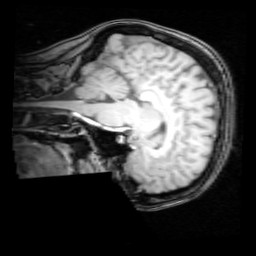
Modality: T1w
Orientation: sagittal
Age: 25
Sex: female
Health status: healthy
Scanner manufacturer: philips
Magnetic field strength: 3 T
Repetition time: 0.012 s
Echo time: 0.0037 s